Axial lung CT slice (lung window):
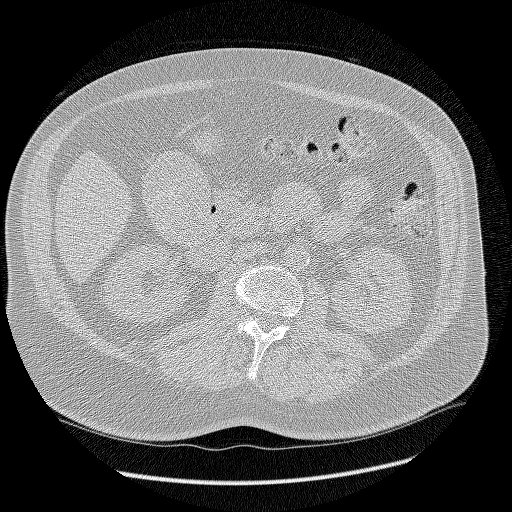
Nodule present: no